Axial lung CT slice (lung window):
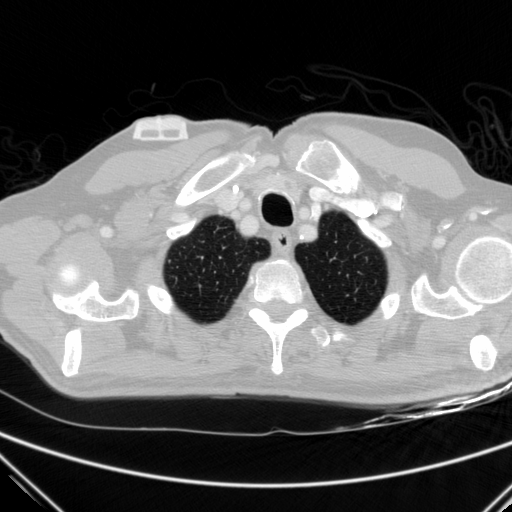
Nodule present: no